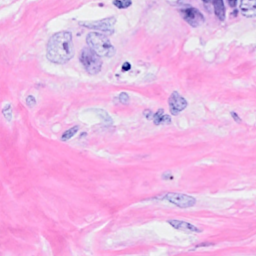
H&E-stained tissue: Breast